Question: See the screen dump fragment below.
Notice that there are two colons between legend and Object (legend is a field of ptd). What does the double colon mean?
My problem is that if I test the value of ptd.legend, it is 'undefined'. Which it shouldn't be...

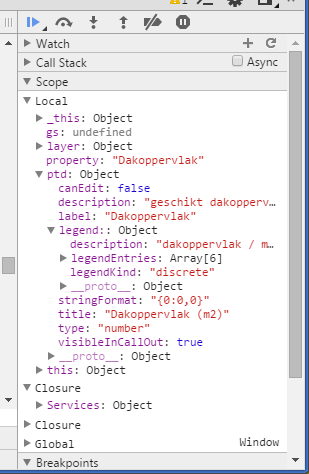
Answer: It means that the property name is actually the string "legend:". You can tell by the syntax highlighting.
For example:
'''
obj['legend:'] = 'value';
'''